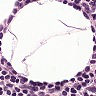
Metastatic tissue present: no